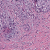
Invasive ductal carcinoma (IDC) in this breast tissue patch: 1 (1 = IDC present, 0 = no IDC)